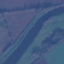
Label: River